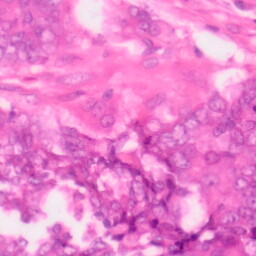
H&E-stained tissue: Colon